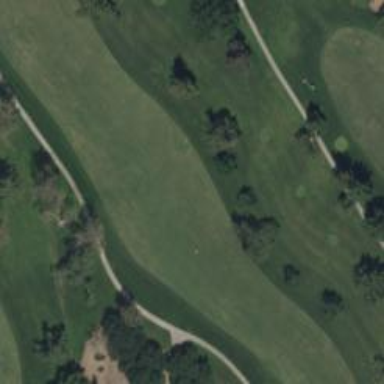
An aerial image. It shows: View of golf hole.